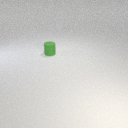
small green rubber cylinder